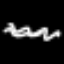
Label: squiggle